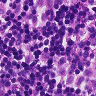
Metastatic tissue present: no